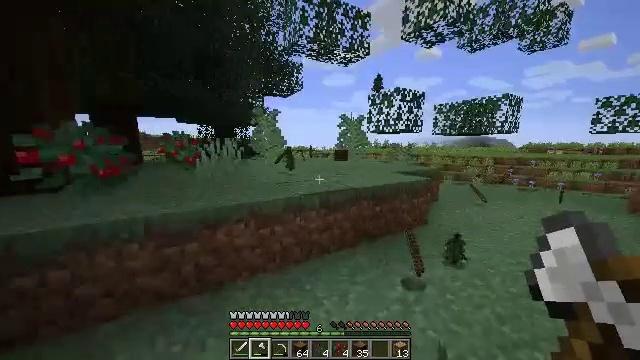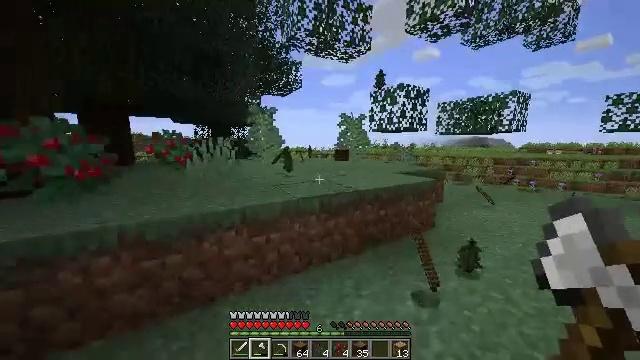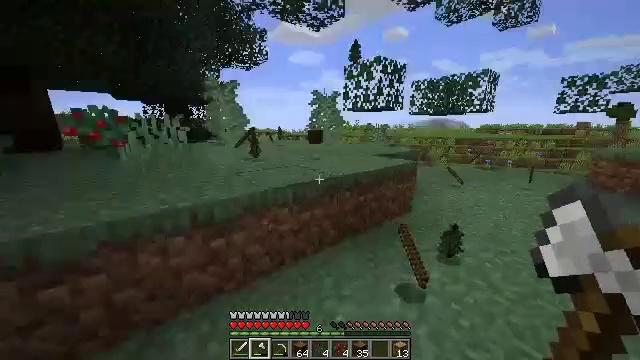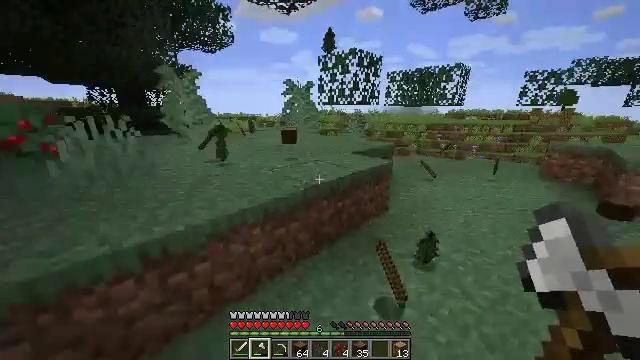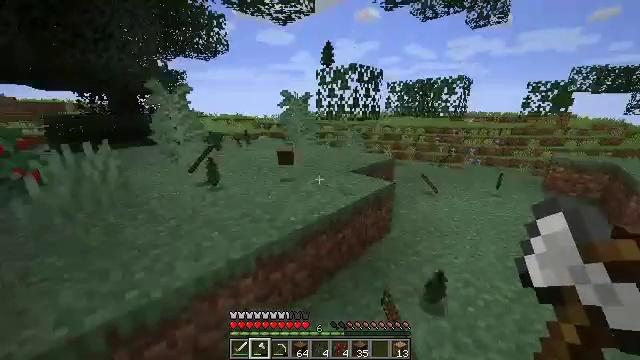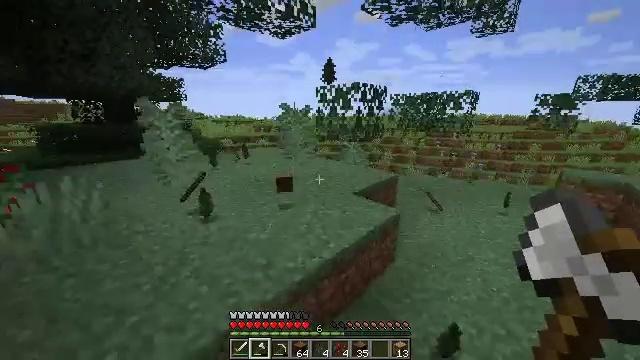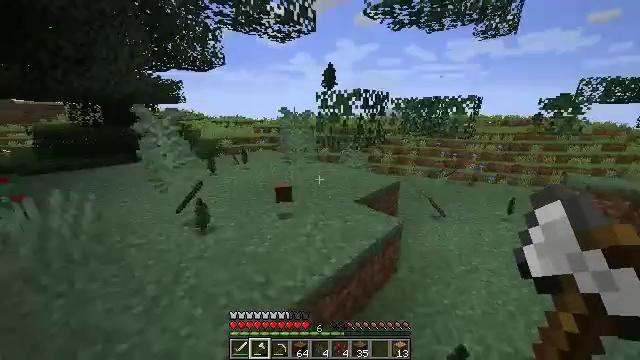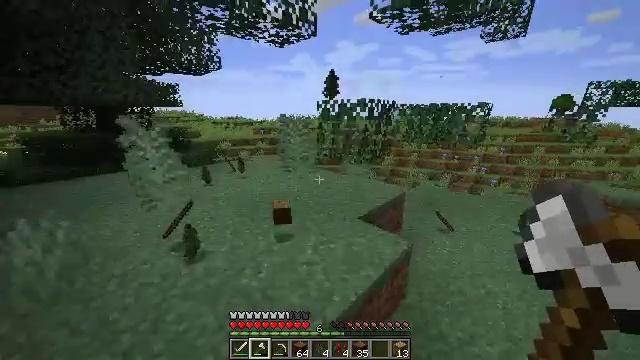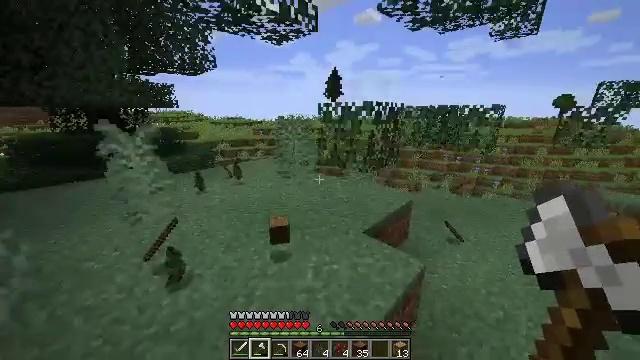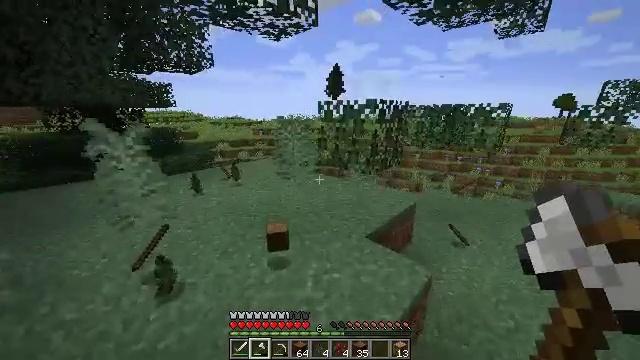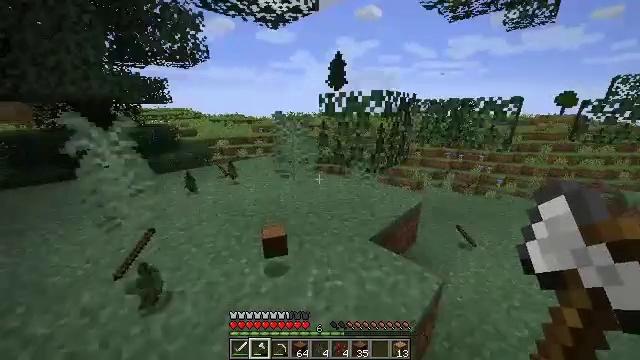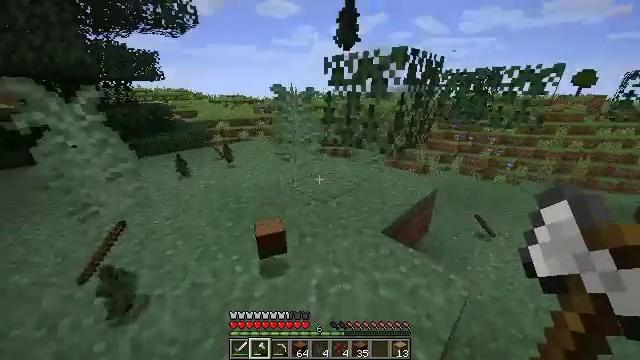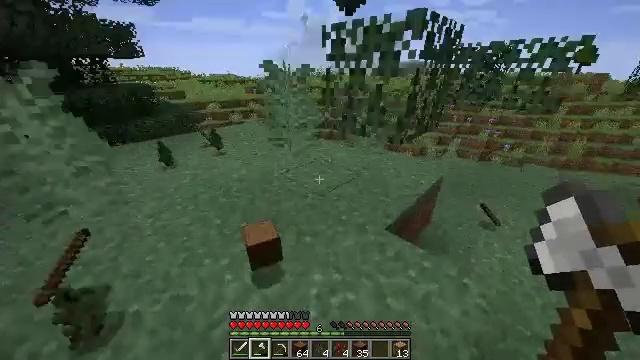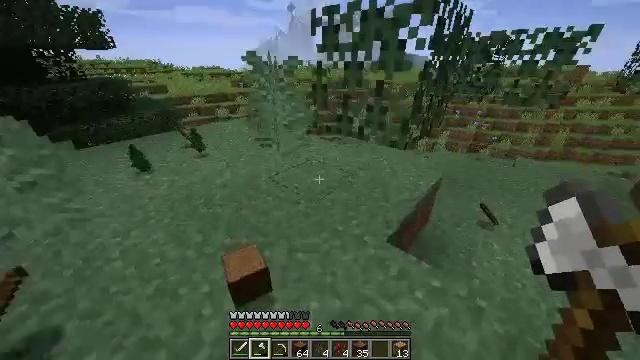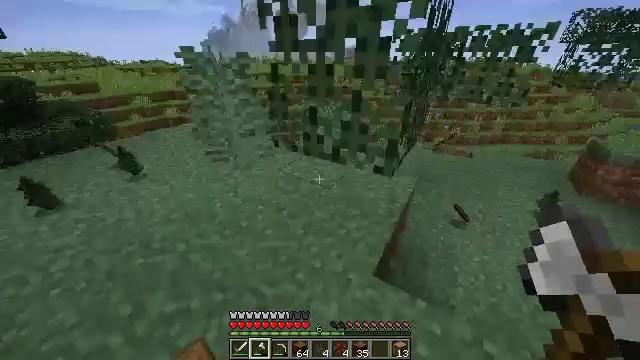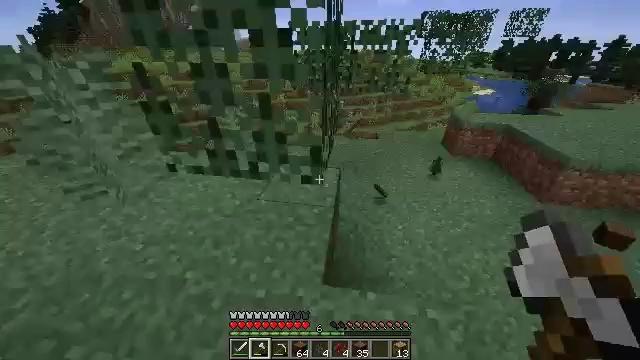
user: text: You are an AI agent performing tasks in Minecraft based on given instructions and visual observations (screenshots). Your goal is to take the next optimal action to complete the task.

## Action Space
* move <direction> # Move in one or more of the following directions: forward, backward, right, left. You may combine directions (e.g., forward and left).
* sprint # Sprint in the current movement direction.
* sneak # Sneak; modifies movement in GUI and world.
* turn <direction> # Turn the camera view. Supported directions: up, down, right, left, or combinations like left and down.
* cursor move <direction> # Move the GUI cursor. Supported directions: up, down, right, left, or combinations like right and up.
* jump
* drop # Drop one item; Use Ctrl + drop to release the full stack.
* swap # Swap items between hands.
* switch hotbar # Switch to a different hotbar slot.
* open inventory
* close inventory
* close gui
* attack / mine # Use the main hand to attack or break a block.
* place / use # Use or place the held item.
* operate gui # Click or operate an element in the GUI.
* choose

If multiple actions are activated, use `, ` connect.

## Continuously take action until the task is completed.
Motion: motion action
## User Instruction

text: Gather materials from the sweet berry bush.
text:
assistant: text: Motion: move forward
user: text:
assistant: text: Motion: move forward, turn right and down
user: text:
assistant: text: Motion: move forward, turn right and down, jump
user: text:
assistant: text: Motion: move forward, jump
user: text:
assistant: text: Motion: move forward, jump
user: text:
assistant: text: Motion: move forward, jump
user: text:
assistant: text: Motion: move forward
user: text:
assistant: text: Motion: move forward
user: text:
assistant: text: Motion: move forward
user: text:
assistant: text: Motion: move forward
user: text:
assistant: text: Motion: move forward, turn down
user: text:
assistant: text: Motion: move forward, turn right and down
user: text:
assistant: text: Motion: move forward, turn right and down
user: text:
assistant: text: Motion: move forward, turn right and down
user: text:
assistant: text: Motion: move forward, turn right and down
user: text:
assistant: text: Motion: move forward, turn right and down
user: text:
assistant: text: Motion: move right, turn right
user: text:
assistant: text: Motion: move right
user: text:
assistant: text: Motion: move right
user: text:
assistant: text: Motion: move right
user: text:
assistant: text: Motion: move forward and move right
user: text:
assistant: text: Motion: move forward and move right
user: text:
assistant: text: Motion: move forward, turn left
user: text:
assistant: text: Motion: move forward, turn left
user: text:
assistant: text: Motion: move forward
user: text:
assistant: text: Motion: move forward, turn left and up
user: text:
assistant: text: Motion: move forward, sprint, turn left and up
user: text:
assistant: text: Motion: move forward, sprint, turn left and up
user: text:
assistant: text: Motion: move forward, sprint
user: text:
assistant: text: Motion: move forward, sprint